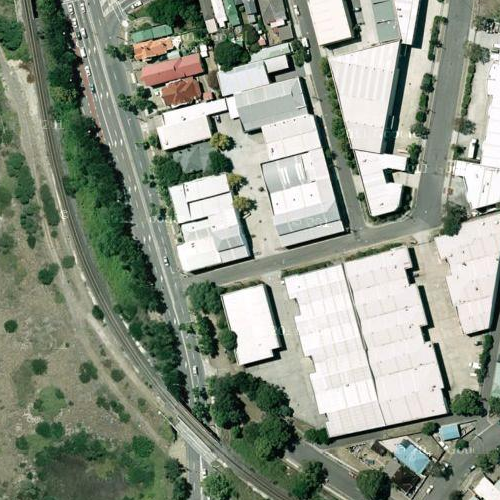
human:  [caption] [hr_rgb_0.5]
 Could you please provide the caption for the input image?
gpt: An industrial area with some white buildings densely arranged while some roads goes though .

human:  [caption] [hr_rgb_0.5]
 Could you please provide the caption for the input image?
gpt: Some roads with plants on the roadside pass through the industrial area .

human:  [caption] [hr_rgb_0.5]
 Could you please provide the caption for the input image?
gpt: There are some road with green plants on the roadside pass through the industrial area .

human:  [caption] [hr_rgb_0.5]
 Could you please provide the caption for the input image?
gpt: An industrial area with some white buildings densely arranged while some roads go through .

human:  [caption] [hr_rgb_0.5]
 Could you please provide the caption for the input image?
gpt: An industrial area with some white buildings while some roads goes through this area .